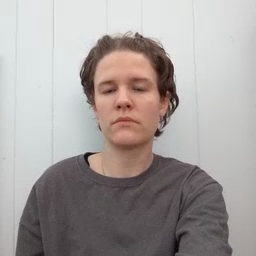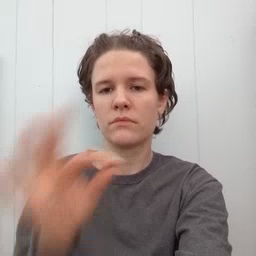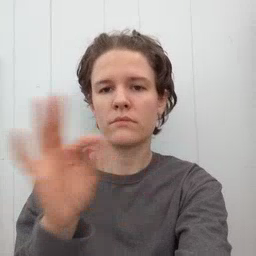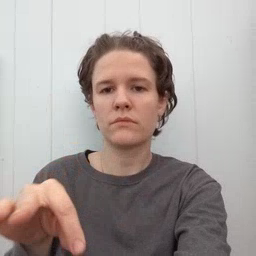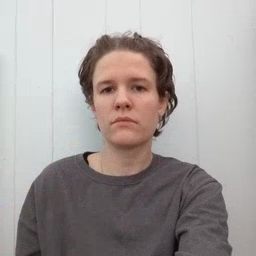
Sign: frenchfries